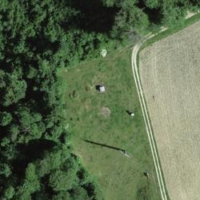
EUNIS habitat code: 44
Species observed at this site:
Cyperus esculentus